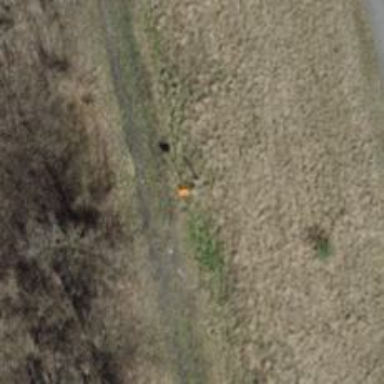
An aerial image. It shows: Aerial marker.